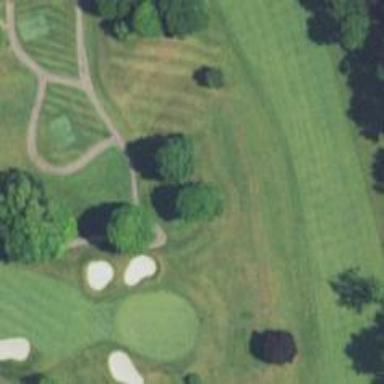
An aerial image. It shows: Golf cartpath that is also road path.